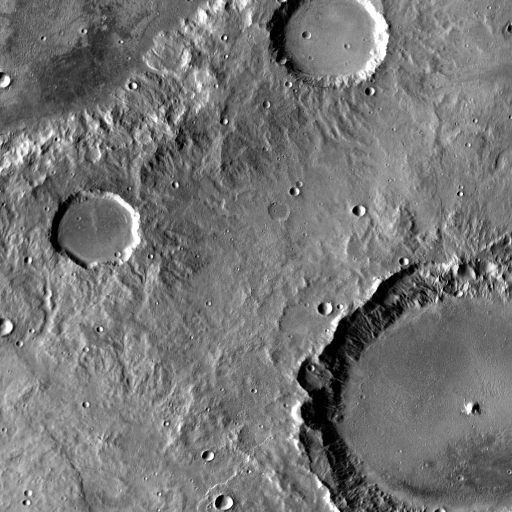
Crater classes present: Background, Other